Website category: book
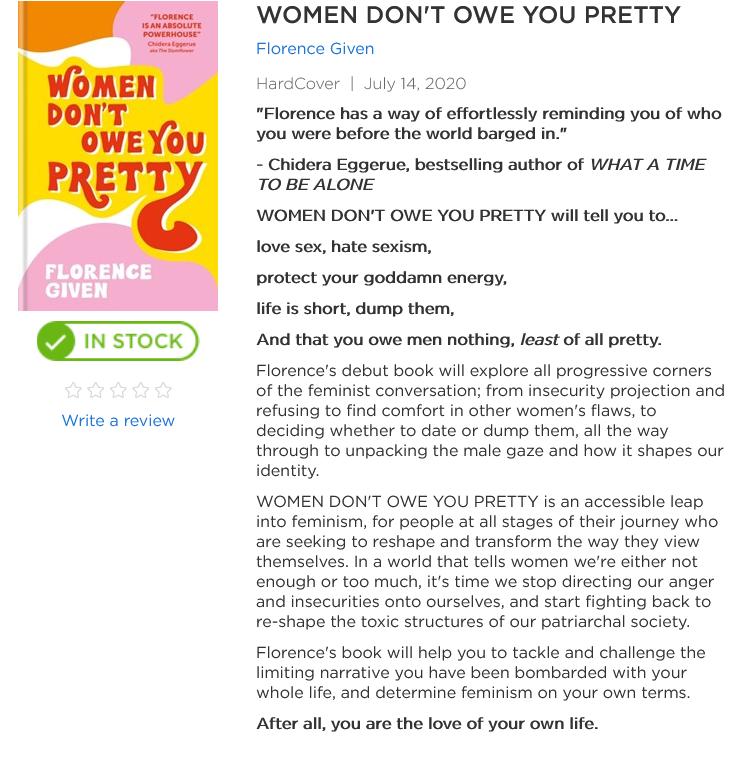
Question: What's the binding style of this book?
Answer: HardCover

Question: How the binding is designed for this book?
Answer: HardCover

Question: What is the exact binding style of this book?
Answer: HardCover

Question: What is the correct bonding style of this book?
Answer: HardCover

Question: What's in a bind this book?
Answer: HardCover

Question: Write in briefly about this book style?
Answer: HardCover

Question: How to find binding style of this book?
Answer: HardCover

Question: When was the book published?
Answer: July 14, 2020

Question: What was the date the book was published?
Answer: July 14, 2020

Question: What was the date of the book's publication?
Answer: July 14, 2020

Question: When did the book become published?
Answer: July 14, 2020

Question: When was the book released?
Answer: July 14, 2020

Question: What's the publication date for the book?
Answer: July 14, 2020